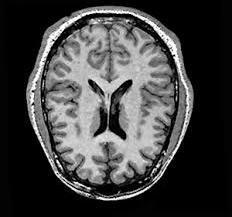
Label: notumor